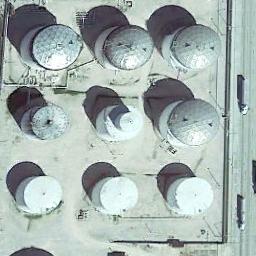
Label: storage_tank